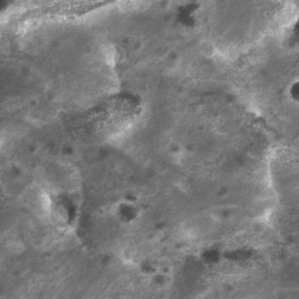
Label: non_frost